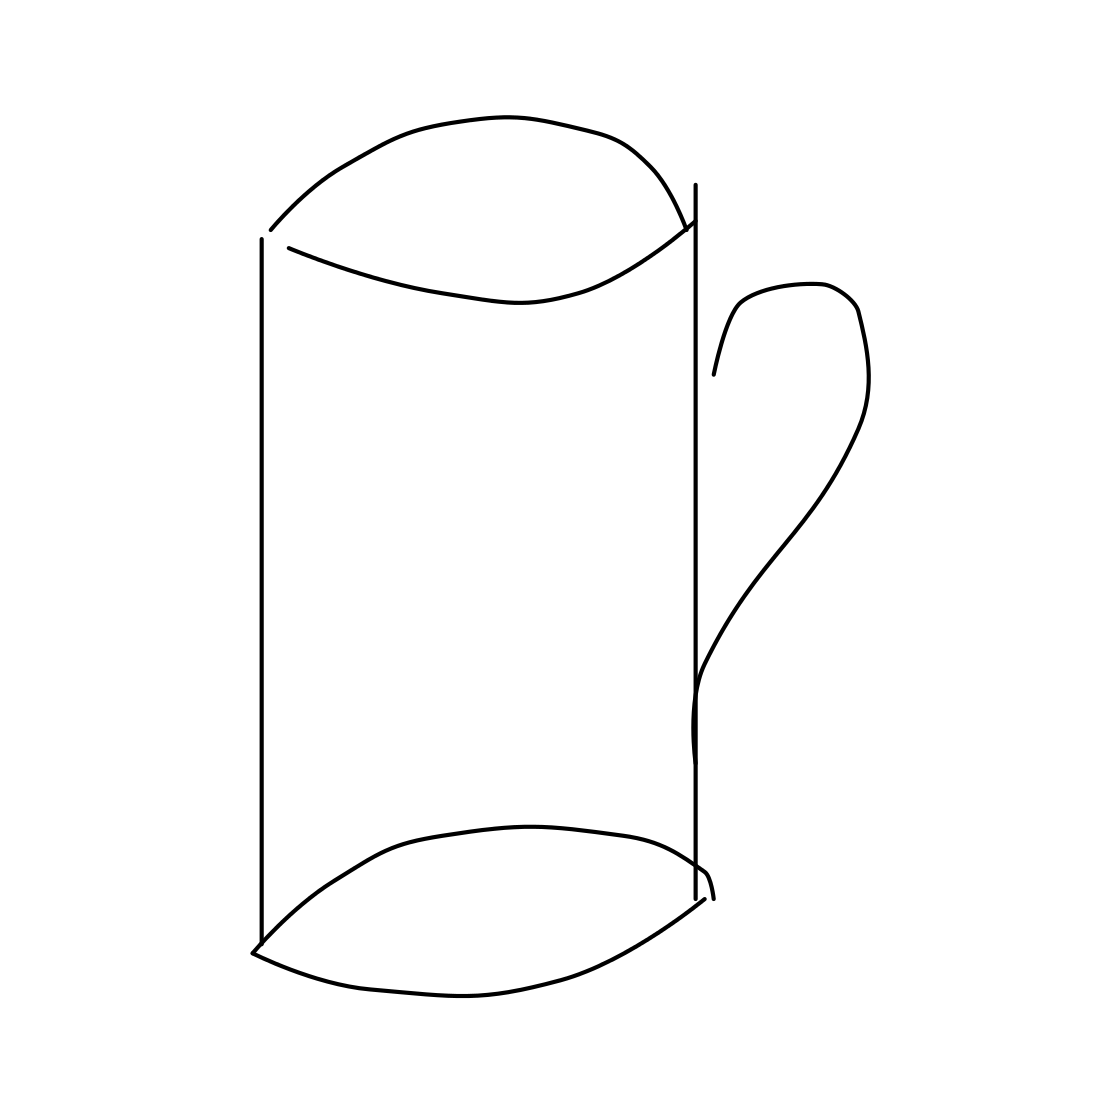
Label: teacup